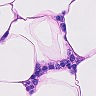
Metastatic tissue present: no